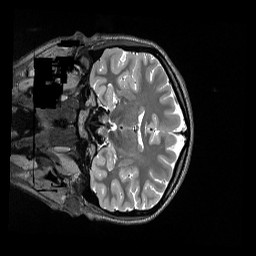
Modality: T2w
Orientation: coronal
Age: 19
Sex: female
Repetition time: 3.2 s
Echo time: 0.563 s